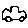
Label: car